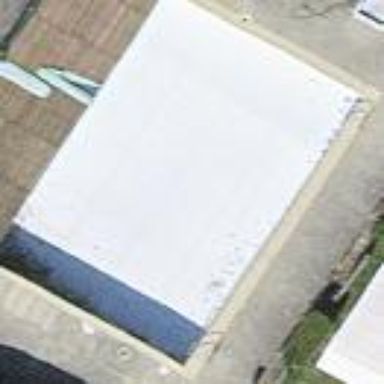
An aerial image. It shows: Swimming pool located in leisure land.